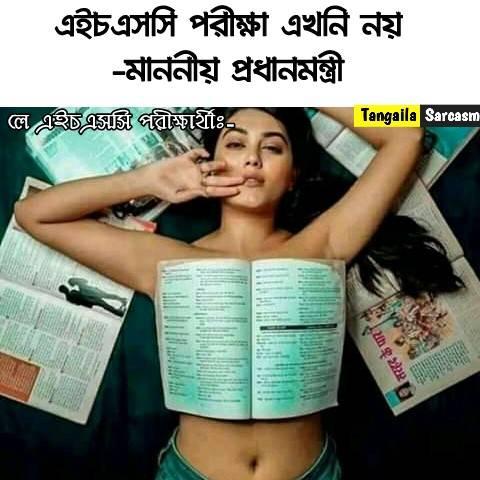
Caption: এইচএসসি পরীক্ষা এখনি নয়  -মাননীয় প্রধানমন্ত্রী       লে এইচএসসি পরীক্ষার্থীঃ-
Label: hate